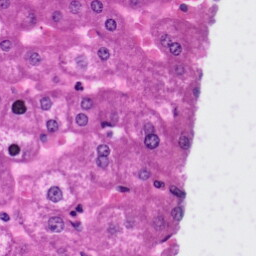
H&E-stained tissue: Liver